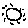
Label: sun